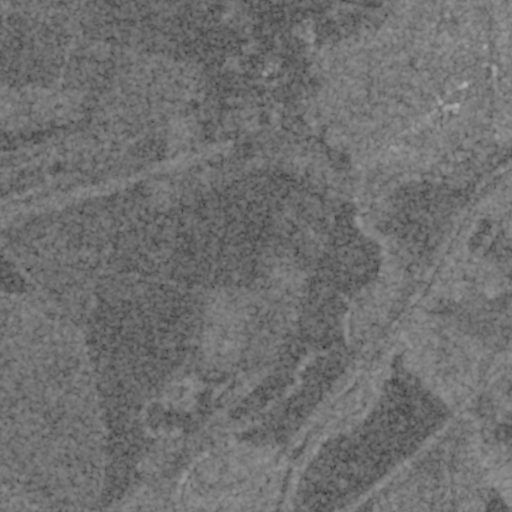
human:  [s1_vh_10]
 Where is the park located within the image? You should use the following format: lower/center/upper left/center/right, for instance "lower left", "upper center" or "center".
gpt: The park is located in the upper of the image.
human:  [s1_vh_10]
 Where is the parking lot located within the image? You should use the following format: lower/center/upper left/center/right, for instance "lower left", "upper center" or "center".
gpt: The parking lot is located in the center right of the image.
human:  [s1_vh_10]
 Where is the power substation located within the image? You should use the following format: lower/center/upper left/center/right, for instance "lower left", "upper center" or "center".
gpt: The power substation is located in the upper center of the image.
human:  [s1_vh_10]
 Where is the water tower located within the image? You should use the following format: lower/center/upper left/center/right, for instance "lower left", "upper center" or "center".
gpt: The water tower is located in the center of the image.
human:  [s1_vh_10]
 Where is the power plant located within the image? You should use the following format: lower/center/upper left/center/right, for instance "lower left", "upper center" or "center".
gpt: There is no power plant in the image.

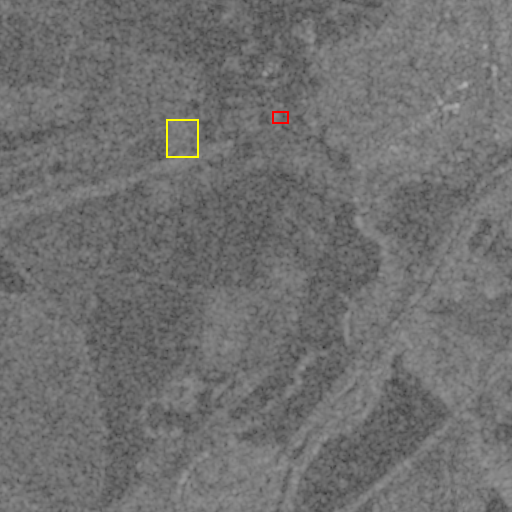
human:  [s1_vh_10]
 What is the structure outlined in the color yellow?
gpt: The structure outlined in yellow is a park.
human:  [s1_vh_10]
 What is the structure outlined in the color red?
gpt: The structure outlined in red is a power substation.
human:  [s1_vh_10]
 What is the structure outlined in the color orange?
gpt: There is no orange outline.